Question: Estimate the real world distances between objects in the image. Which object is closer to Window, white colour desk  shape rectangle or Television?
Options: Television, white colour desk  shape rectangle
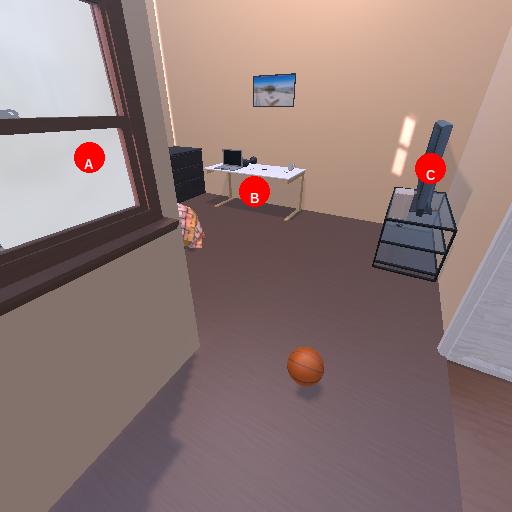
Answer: Television